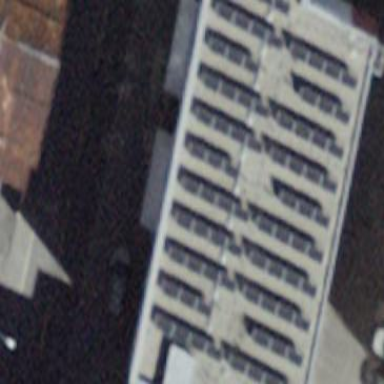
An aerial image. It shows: Building with flat roof.